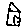
Label: house